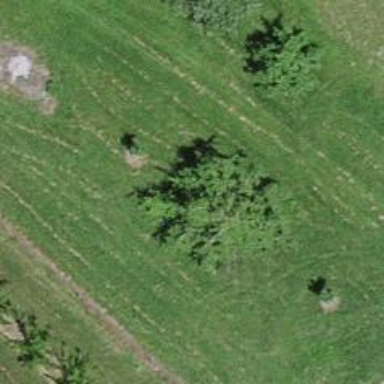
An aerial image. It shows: Beautiful tree in nature.